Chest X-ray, PA view. Patient: 68 years old, sex F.
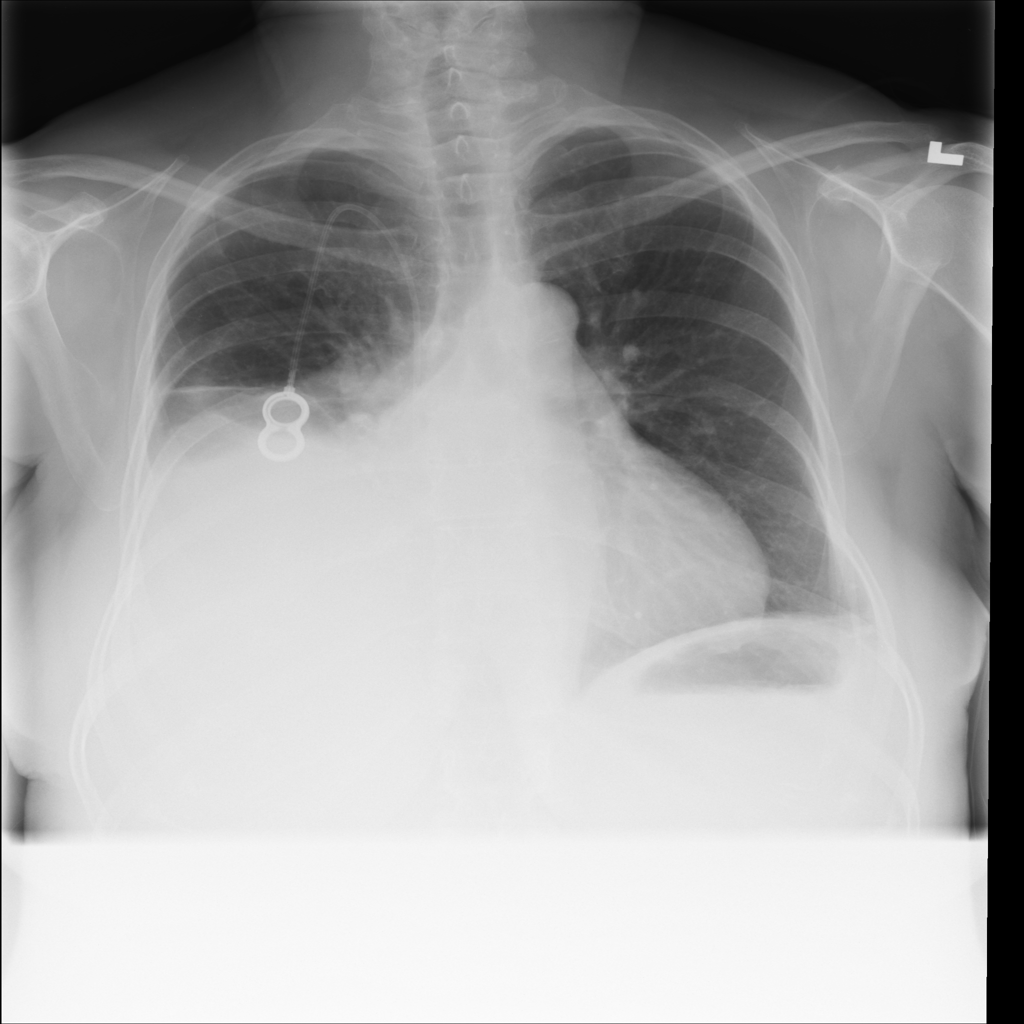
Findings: Effusion